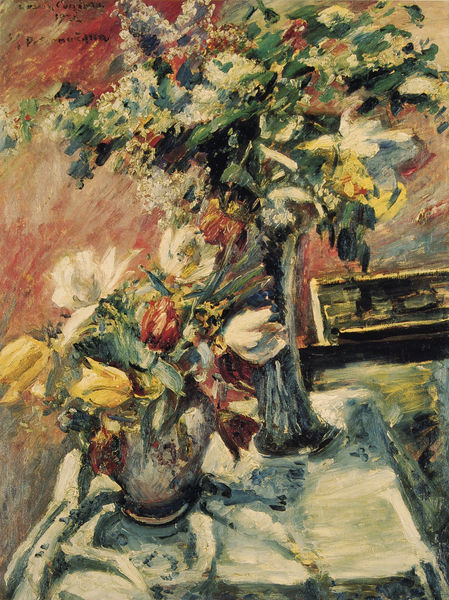
Titel: Flieder und Tulpen
Künstler: Lovis Corinth
Standort: Chemnitz
Institution: Kunstsammlungen Chemnitz
Schlagwörter: blau, blätter, gemälde, schatten, weiß, gelb, grün, impressionismus, blume, blumen, braun, bunt, glas, hintergrund, licht, schwarz, tisch, blüten, rosen, rot, tuch, expressionismus, malerei, wand, falten, signatur, tischdecke, tischtuch, öl, pastos, decke, blatt, rosa, keramik, krug, stilleben, stillleben, ton, vase, farbig, schrift, sommer, blumenvase, perspektive, farben, farbe, violett, van gogh, ölgemälde, dekoration, tulpen, vasen, pfingstrose, frühling, flieder, blumenstrauß, strauß, sträuße, gauguin, tulpe, corinth, lovis, draufsicht, blumenstillleben, glasvase, scharz, leinwand, schachtel, kasten, blumenstilleben, gebinde, armseelchen, box, vila, loosen brushstroke, blumenvasen, keramikvase, vas, blumenstäuße, drufsicht, stilexpressionismus, tromp l'eil, stullöeben, tulpel